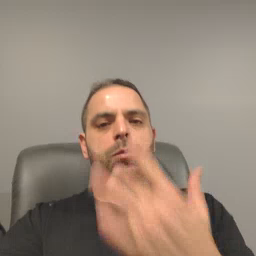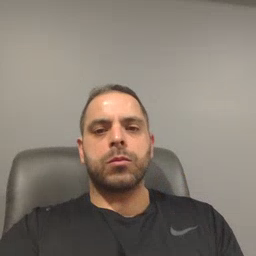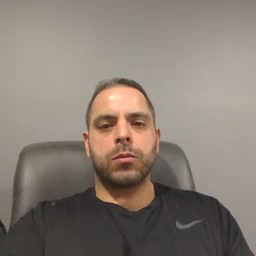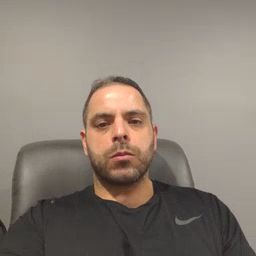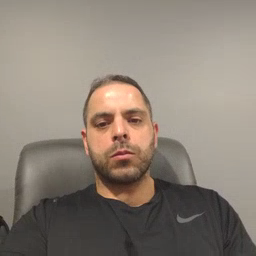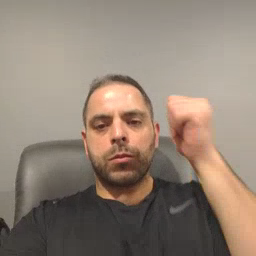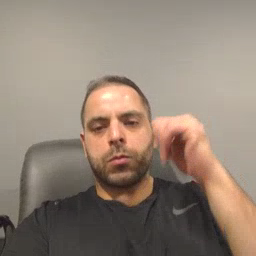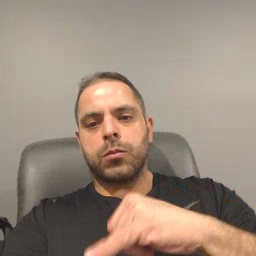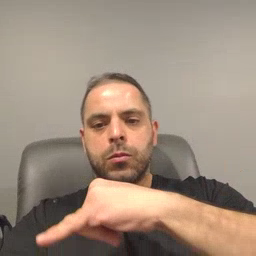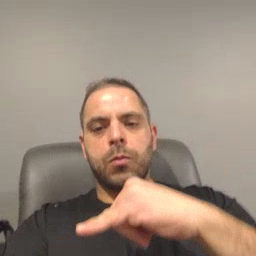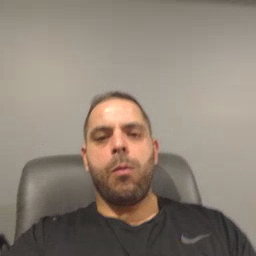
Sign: backyard